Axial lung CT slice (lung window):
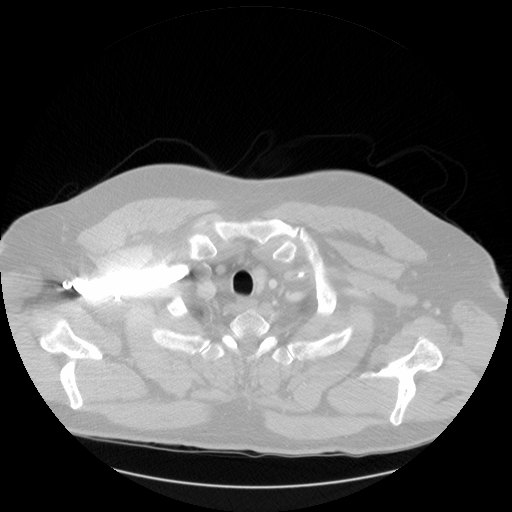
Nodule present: no